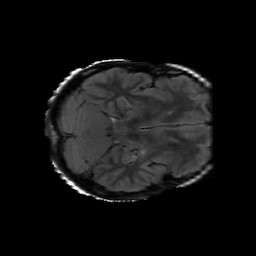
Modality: FLAIR
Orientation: axial
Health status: ill
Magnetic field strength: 3 T